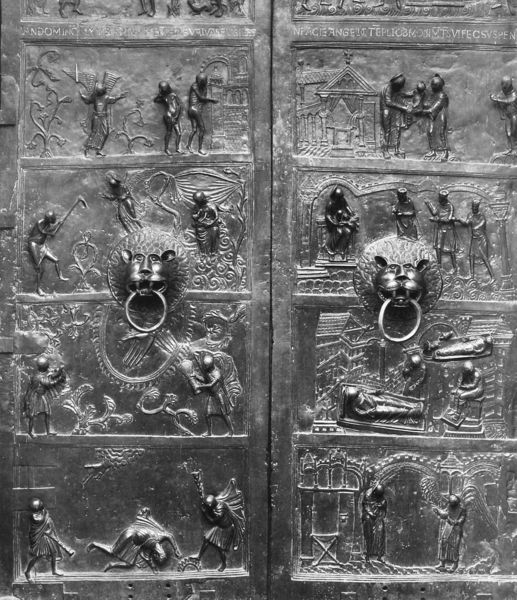
Titel: Bernwardstür im Westportal des Hildesheimer Doms
Standort: Hildesheim, Dom (EU - D - Nds)
Schlagwörter: kampf, menschen, säule, tür, tiere, bibel, geschichte, silber, engel, relief, schrift, türe, figuren, inschrift, metall, bronze, plastik, tor, foto, adam, eva, paradies, eisen, ringe, dom, löwenkopf, darstellung, portal, knauf, türknauf, zähne, löwen, mittelalter, löwe, vertreibung, szenen, sense, geburt, monster, romanisch, latein, ernten, käpfen, klopfer, türklopfer, st. michael, löwenköpfe, bibeldarstellung, hildesheim, bronzetür, bernward, nring, biblische themne, rilievo scacciato